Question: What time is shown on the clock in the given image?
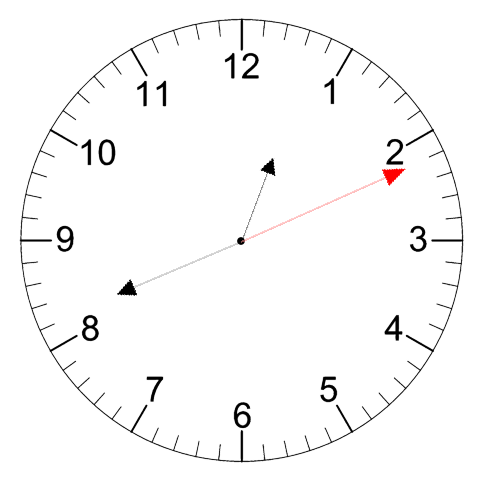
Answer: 12:41:11